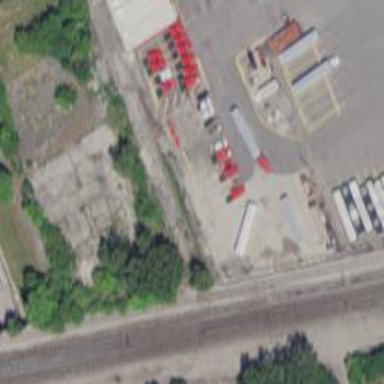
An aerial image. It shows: Brownfield site.